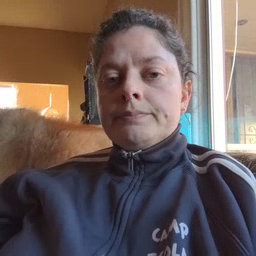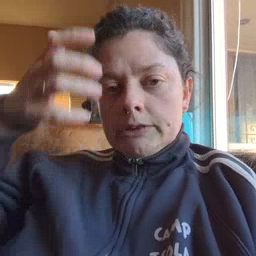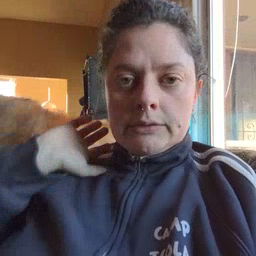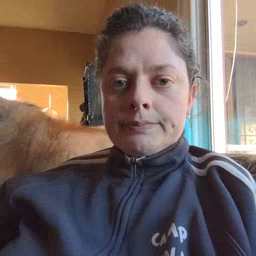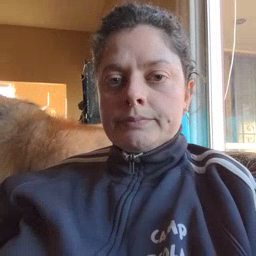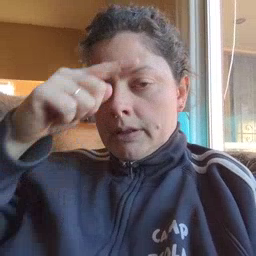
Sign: lion